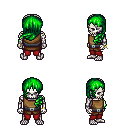
a pixel art fantasy rpg character, male body template, skeleton, leather chest armor, red pants, green left-swept hairstyle, bracelets, four views (front, back, left, right), 2x2 character sprite sheet, small pixel art, hard edges, no anti-aliasing